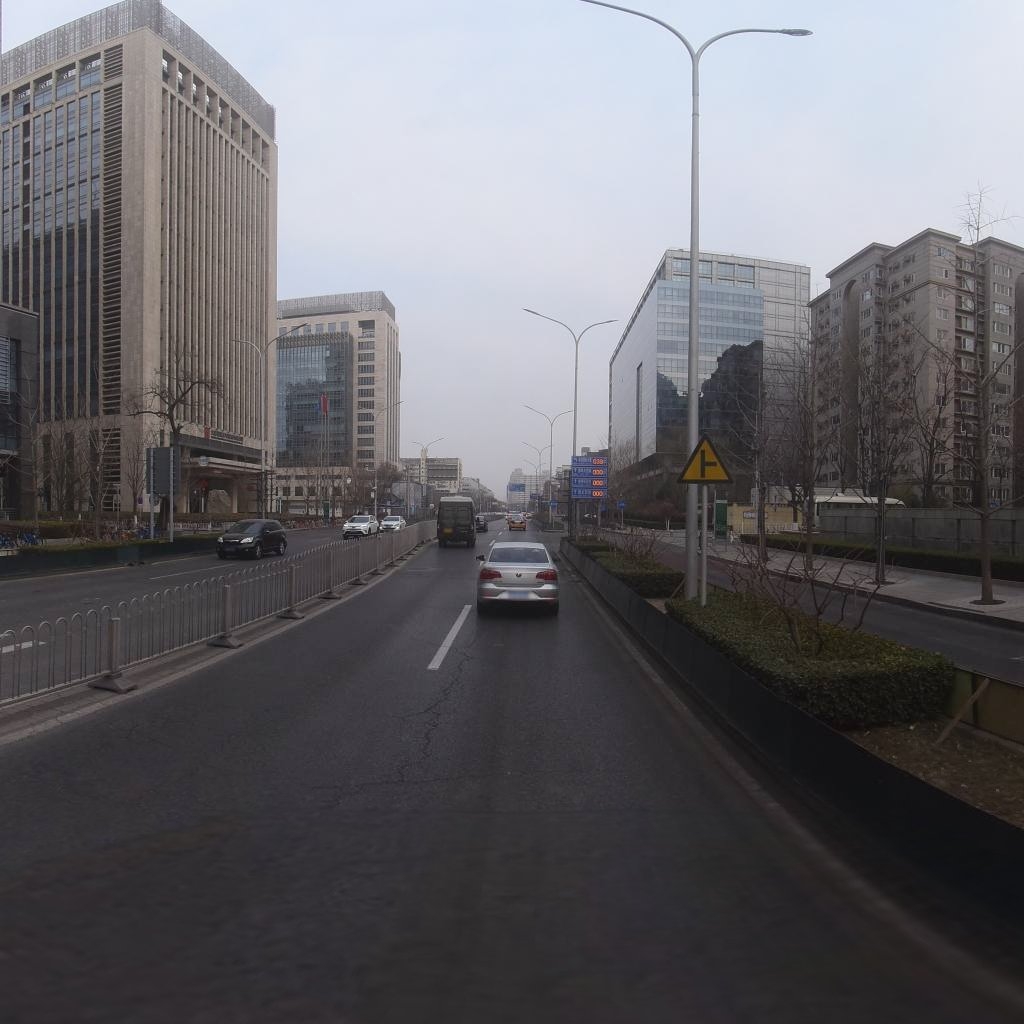
Region: Xicheng
Road damage annotations: longitudinal crack, transverse crack